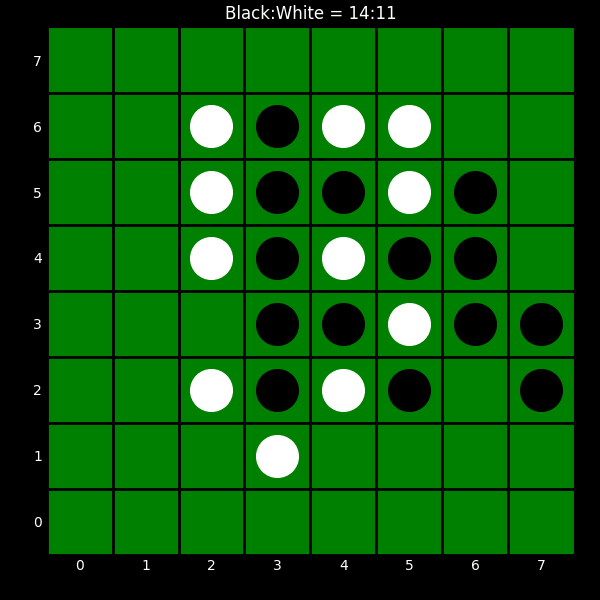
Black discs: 14
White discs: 11